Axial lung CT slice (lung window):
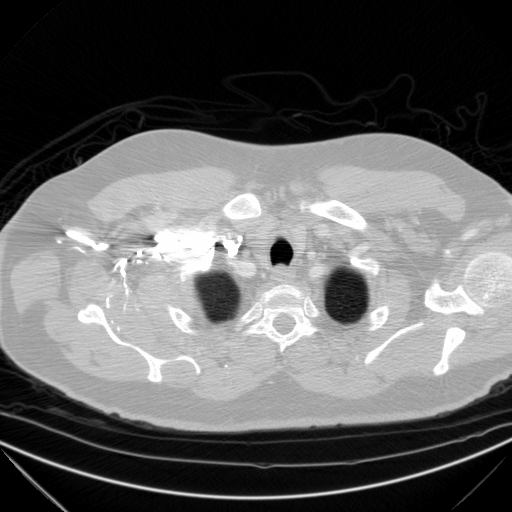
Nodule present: no